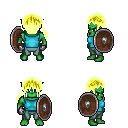
a pixel art fantasy rpg character, male body template, orc, green skin, teal sleeveless shirt, teal pants, gold twin-tailed hairstyle, metal gloves, shield, four views (front, back, left, right), 2x2 character sprite sheet, small pixel art, hard edges, no anti-aliasing